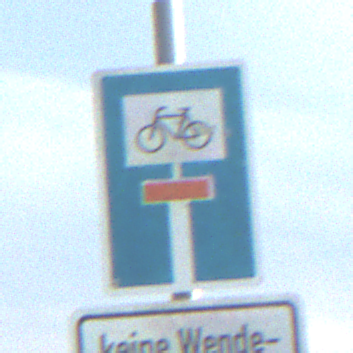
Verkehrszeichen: SackgasseRadverkehrDurchlaessig
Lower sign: HinweisGeaenderteVorfahrtVerkehrsfuehrungVerkehrsregelung3
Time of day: SunriseSunset
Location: Outdoor (Nature)
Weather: PartlyCloudy
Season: NotSpecified
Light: Natural